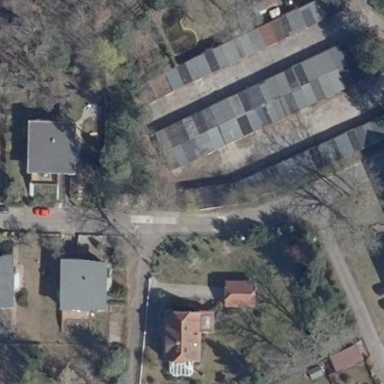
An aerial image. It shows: Group of garages.